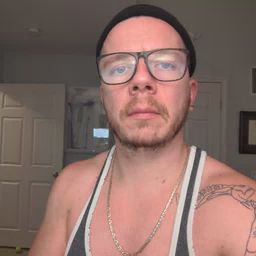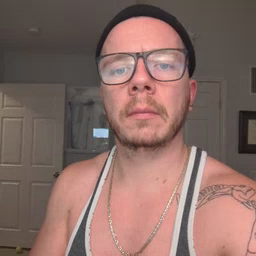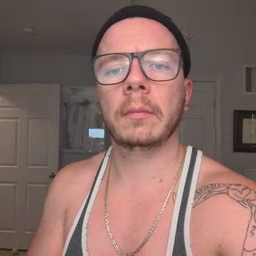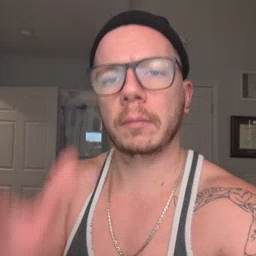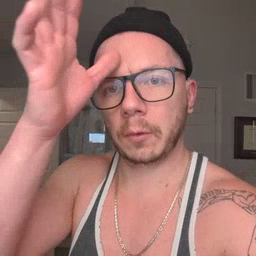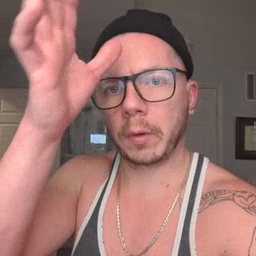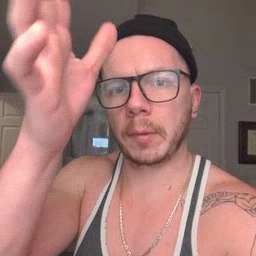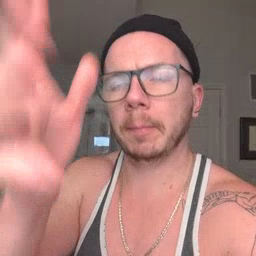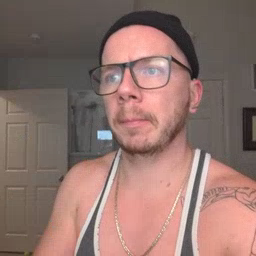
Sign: grandpa